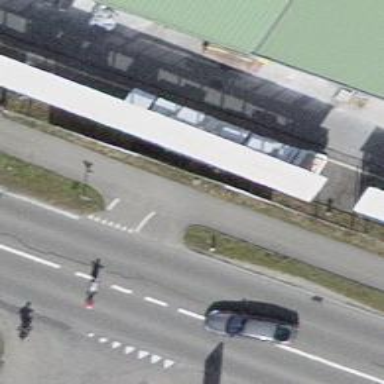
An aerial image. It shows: Cycleway.